Question: The <URL> creates a circle in HTML 5 Canvas using jQuery:
'''
//get a reference to the canvas
var ctx = $('#canvas')[0].getContext("2d");
DrawCircle(75, 75, 20);
//draw a circle
function DrawCircle(x, y, radius)
{
ctx.beginPath();
ctx.arc(x, y, radius, 0, Math.PI*2, true);
ctx.fillStyle = 'transparent';
ctx.lineWidth = 2;
ctx.strokeStyle = '#003300';
ctx.stroke();
ctx.closePath();
ctx.fill();
}
'''
I am trying to simulate any of the following types of circles:

I have researched and found this <URL> but was unable to apply it.
I would like for the circle to be drawn rather than just appear.
Is there a better way to do this? I'm sensing there's going to be a lot of math involved :)
P.S. I like the simplicity of <URL>, maybe this would be the easiest approach using it's simplified paths?
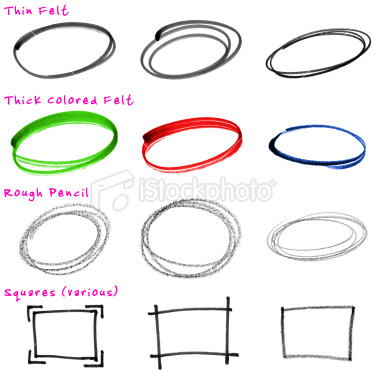
Answer: There are already good solutions presented here. I wanted to add a variations of what is already presented - there are not many options beyond some trigonometry if one want to simulate hand drawn circles.
I would first recommend to actually record a real hand drawn circle. You can record the points as well as the 'timeStamp' and reproduce the exact drawing at any time later. You could combine this with a line smoothing algorithm.
This here solution produces circles such as these:

You can change color, thickness etc. by setting the 'strokeStyle', 'lineWidth' etc. as usual.
To draw a circle just call:
'''
handDrawCircle(context, x, y, radius [, rounds] [, callback]);
'''
('callback' is provided as the animation makes the function asynchronous).
The code is separated into two segments:
1. Generate the points
2. Animate the points
:
'''
function handDrawCircle(ctx, cx, cy, r, rounds, callback) {
/// rounds is optional, defaults to 3 rounds
rounds = rounds ? rounds : 3;
var x, y, /// the calced point
tol = Math.random() * (r * 0.03) + (r * 0.025), ///tolerance / fluctation
dx = Math.random() * tol * 0.75, /// "bouncer" values
dy = Math.random() * tol * 0.75,
ix = (Math.random() - 1) * (r * 0.0044), /// speed /incremental
iy = (Math.random() - 1) * (r * 0.0033),
rx = r + Math.random() * tol, /// radius X
ry = (r + Math.random() * tol) * 0.8, /// radius Y
a = 0, /// angle
ad = 3, /// angle delta (resolution)
i = 0, /// counter
start = Math.random() + 50, /// random delta start
tot = 360 * rounds + Math.random() * 50 - 100, /// end angle
points = [], /// the points array
deg2rad = Math.PI / 180; /// degrees to radians
'''
In the main loop we don't bounce around randomly but increment with a random value and then increment linearly with that value, reverse it if we are at bounds (tolerance).
'''
for (; i < tot; i += ad) {
dx += ix;
dy += iy;
if (dx < -tol || dx > tol) ix = -ix;
if (dy < -tol || dy > tol) iy = -iy;
x = cx + (rx + dx * 2) * Math.cos(i * deg2rad + start);
y = cy + (ry + dy * 2) * Math.sin(i * deg2rad + start);
points.push(x, y);
}
'''
And in the last segment we just render what we have of points.
The speed is determined by 'da' (delta angle) in the previous step:
'''
i = 2;
/// start line
ctx.beginPath();
ctx.moveTo(points[0], points[1]);
/// call loop
draw();
function draw() {
ctx.lineTo(points[i], points[i + 1]);
ctx.stroke();
ctx.beginPath();
ctx.moveTo(points[i], points[i + 1]);
i += 2;
if (i < points.length) {
requestAnimationFrame(draw);
} else {
if (typeof callback === 'function')
callback();
}
}
}
'''
Tip: To get a more realistic stroke you can reduce 'globalAlpha' to for example '0.7'.
However, for this to work properly you need to draw solid to an off-screen canvas first and then blit that off-screen canvas to main canvas (which has the 'globalAlpha' set) for each frame or else the strokes will overlap between each point (which does not look good).
For squares you can use the same approach as with the circle but instead of using radius and angle you apply the variations to a line. Offset the deltas to make the line non-straight.
I tweaked the values a little but feel free to tweak them more to get a better result.
To make the circle "tilt" a little you can first rotate the canvas a little:
'''
rotate = Math.random() * 0.5;
ctx.save();
ctx.translate(cx, cy);
ctx.rotate(-rotate);
ctx.translate(-cx, -cy);
'''
and when the loop finishes:
'''
if (i < points.length) {
requestAnimationFrame(draw);
} else {
ctx.restore();
}
'''
(included in the demo linked above).
The circle will look more like this:

To deal with the issues mentioned (comment fields too small :-) ): it's actually a bit more complicated to do animated lines, especially in a case like this where you a circular movement as well as a random boundary.
Ref. comments point 1: the tolerance is closely related to radius as it defined max fluctuation. We can modify the code to adopt a tolerance (and 'ix/iy' as they defines how "fast" it will variate) based on radius. This is what I mean by tweaking, to find that value/sweet-spot that works well with all sizes. The smaller the circle the smaller the variations. Optionally specify these values as arguments to the function.
Point 2: since we're animating the circle the function becomes asynchronous. If we draw two circles right after each other they will mess up the canvas as seen as new points are added to the path from both circles which then gets stroked criss-crossed.
We can get around this by providing a callback mechanism:
'''
handDrawCircle(context, x, y, radius [, rounds] [, callback]);
'''
and then when the animation has finished:
'''
if (i < points.length) {
requestAnimationFrame(draw);
} else {
ctx.restore();
if (typeof callback === 'function')
callback(); /// call next function
}
'''
Another issues one will run into with the code as-is (remember that the code is meant as an example not a full solution :-) ) is with thick lines:
When we draw segment by segment separately canvas does not know how to calculate the butt angle of the line in relation to previous segment. This is part of the path-concept. When you stroke a path with several segments canvas know at what angle the butt (end of the line) will be at. So here we to either draw the line from start to current point and do a clear in between or only small 'lineWidth' values.
When we use 'clearRect' (which will make the line smooth and not "jaggy" as when we don't use a clear in between but just draw on top) we would need to consider implementing a top canvas to do the animation with and when animation finishes we draw the result to main canvas.
Now we start to see part of the "complexity" involved. This is of course because canvas is "low-level" in the sense that we need to provide all logic for everything. We are basically building systems each time we do something more with canvas than just draw simple shapes and images (but this also gives the great flexibility).